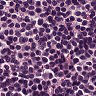
Metastatic tissue present: no